Question: With the 'rference paragraph component' I can display content from other paragraph systems by browsering to their paths. How can I hide certain 'content/paths' for the 'reference paragraph'? In the attached picture as example, how to hide 'Products'?
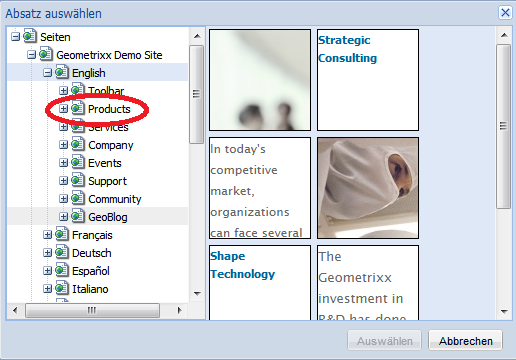
Answer: I hope my answer will be relevant.
So to do this, you need to:
1. create predicate for filtering pages to display in dialogue.
2. create your own widget for selecting pages (basing on default one)
3. create your own reference component (basing on default one)
So your predicate can look like this:
'''
import com.day.cq.commons.predicate.AbstractNodePredicate;
import org.apache.commons.collections.Predicate;
import org.apache.felix.scr.annotations.Component;
import org.apache.felix.scr.annotations.Property;
import org.apache.felix.scr.annotations.Service;
import javax.jcr.Node;
import javax.jcr.RepositoryException;
@Component
@Service
@Property(name = "predicate.name", value = "myPredicate")
public class MyPredicate extends AbstractNodePredicate implements Predicate {
@Override
public boolean evaluate(final Node node) throws RepositoryException {
return node.isNodeType("nt:hierarchyNode")
&& !node.getPath().startsWith("/content/geometrixx/en/products");
}
}
'''
Row 'return node.isNodeType("nt:hierarchyNode")' was taken from another predicate provided by CQ which is called 'IsHierarchyNodePredicate'. And we added another statement - filtering by path.
Then we need create our own widget where we will use our predicate. To do this, copy "/libs/cq/ui/widgets/source/widgets/form/ParagraphReference.js" into your project, end edit it in next way:
1. Rename widget from ParagraphReference(CQ.form.ParagraphReference) to MyParagraphReference(CQ.form.MyParagraphReference) and register it as a new xtype - myparagraphreference.
2. Add it to cq.widgets category, so it will be available in author mode.
3. In this file you will find next rows: var loader = new CQ.Ext.tree.TreeLoader({
"url": CQ.HTTP.externalize("/content.ext.json"),
"requestMethod": "GET",
"baseParams": { "predicate": "hierarchy", "depth": 0 },
"baseAttrs": { "iconCls": "page" }
});
4. Change "predicate": "hierarchy" to "predicate": "myPredicate"
Next step will be our component. Copy "/libs/foundation/components/reference" component to your project and edit it dialogue - change xtype of reference node to "myparagraphreference".
So from this moment you can find your component in sidekick and there will not be node "Products".

P.S.: Also you can just overlay default component with your one and override default widget, rather than create new.
If you have any questions - do not hesitate to ask me.
Good luck.